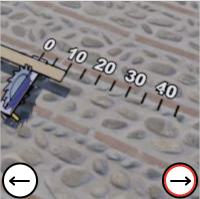
Task: length
Answer: 10
First scale value: 10.0